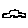
Label: car